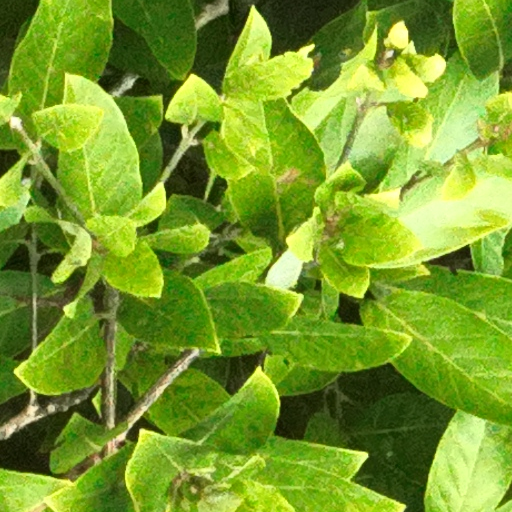
Species: Genipa americana
GBIF accepted scientific name: Genipa americana
Crown area (m\u00b2): 178.076